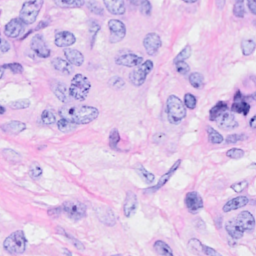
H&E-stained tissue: Breast